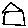
Label: house